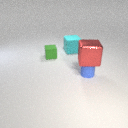
small blue rubber cylinder below large red metal cube